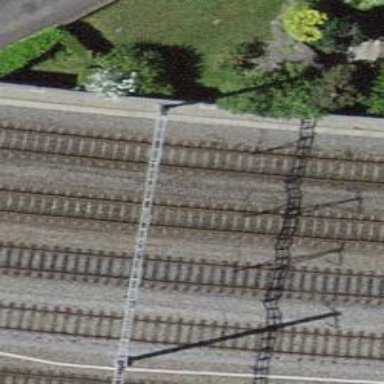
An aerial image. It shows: Single-track railway with electrified contact lines.